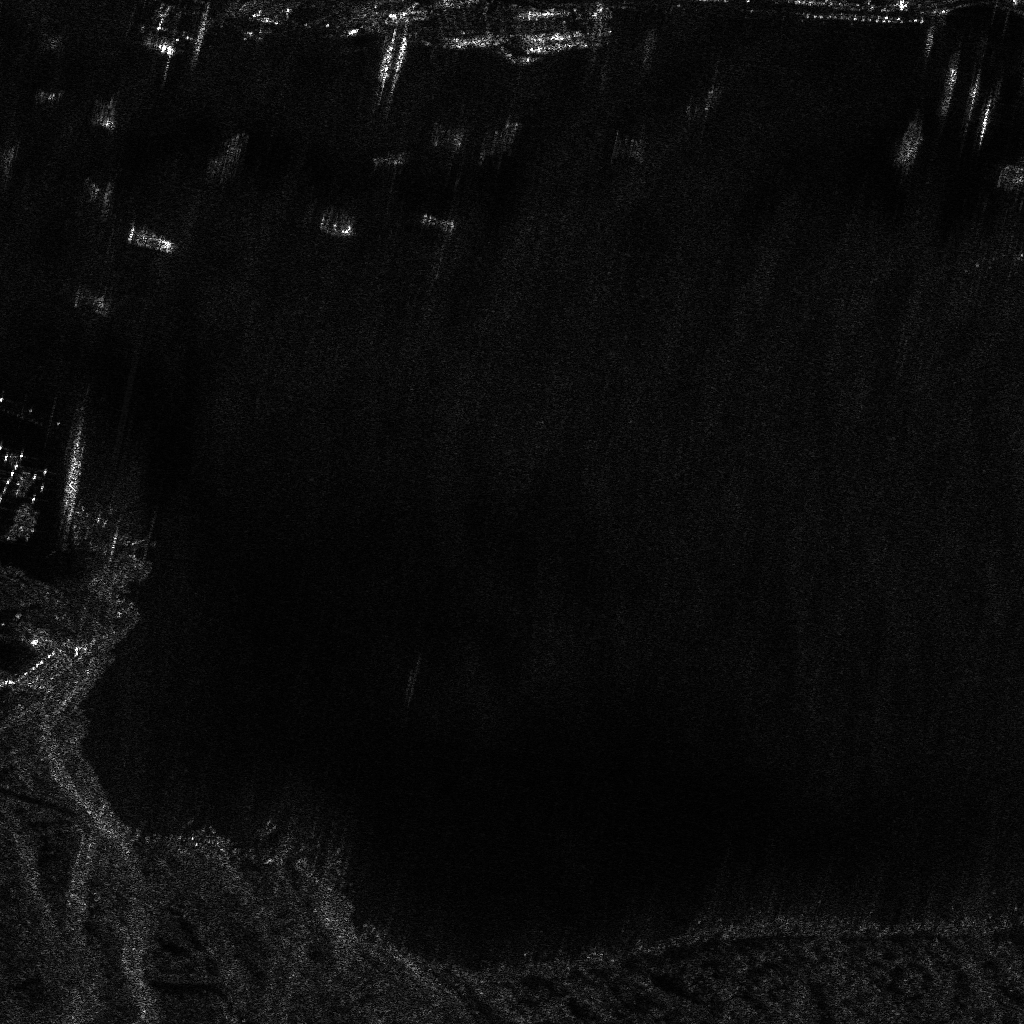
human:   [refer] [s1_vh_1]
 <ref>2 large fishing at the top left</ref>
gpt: <box>[[21, 12, 23, 17, 34], [7, 28, 10, 30, 15]]</box>

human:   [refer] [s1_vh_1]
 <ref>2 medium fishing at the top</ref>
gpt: <box>[[40, 21, 44, 22, 16], [36, 13, 38, 17, 75]]</box>

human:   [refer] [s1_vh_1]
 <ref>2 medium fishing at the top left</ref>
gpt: <box>[[9, 17, 11, 21, 2], [9, 9, 11, 13, 15]]</box>

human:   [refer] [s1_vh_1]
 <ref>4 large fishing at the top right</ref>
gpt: <box>[[91, 4, 93, 10, 12], [95, 7, 96, 14, 12], [94, 6, 95, 12, 12], [87, 10, 89, 16, 9]]</box>